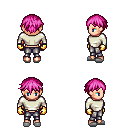
a pixel art fantasy rpg character, female body template, human, light skin, white long-sleeve shirt, metal pants, pink short bangs hairstyle, gold gloves, white slippers, four views (front, back, left, right), 2x2 character sprite sheet, small pixel art, hard edges, no anti-aliasing